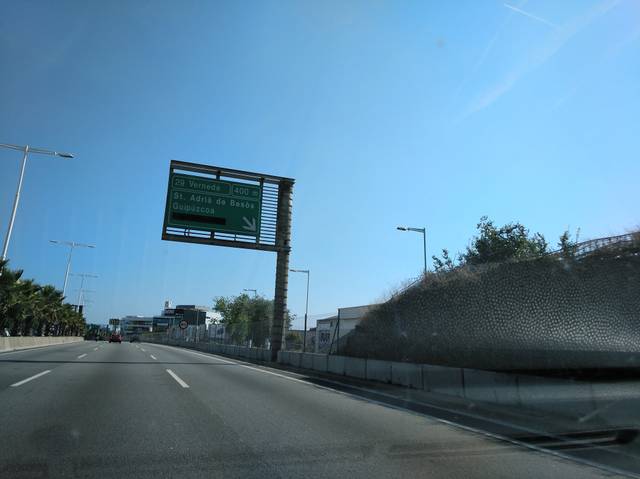
Region: Spain
Coordinates: 41.435, 2.209